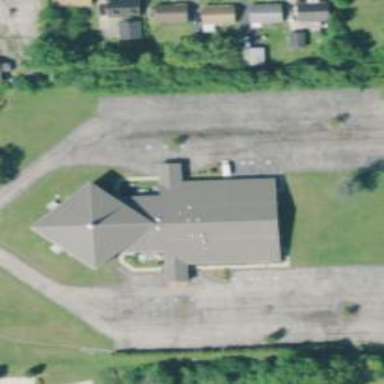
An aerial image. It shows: Beautiful church building.